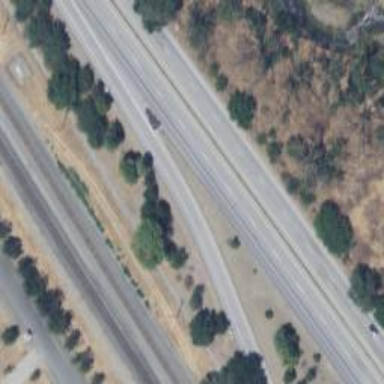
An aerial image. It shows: Trunk link highway.